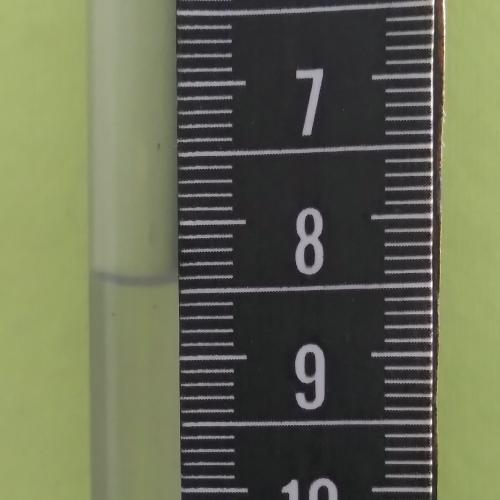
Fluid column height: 8.4 cm